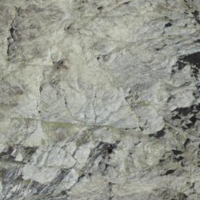
EUNIS habitat code: 48
Species observed at this site:
Pyrrhocorax graculus
Prunella collaris
Phoenicurus ochruros